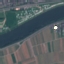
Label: River